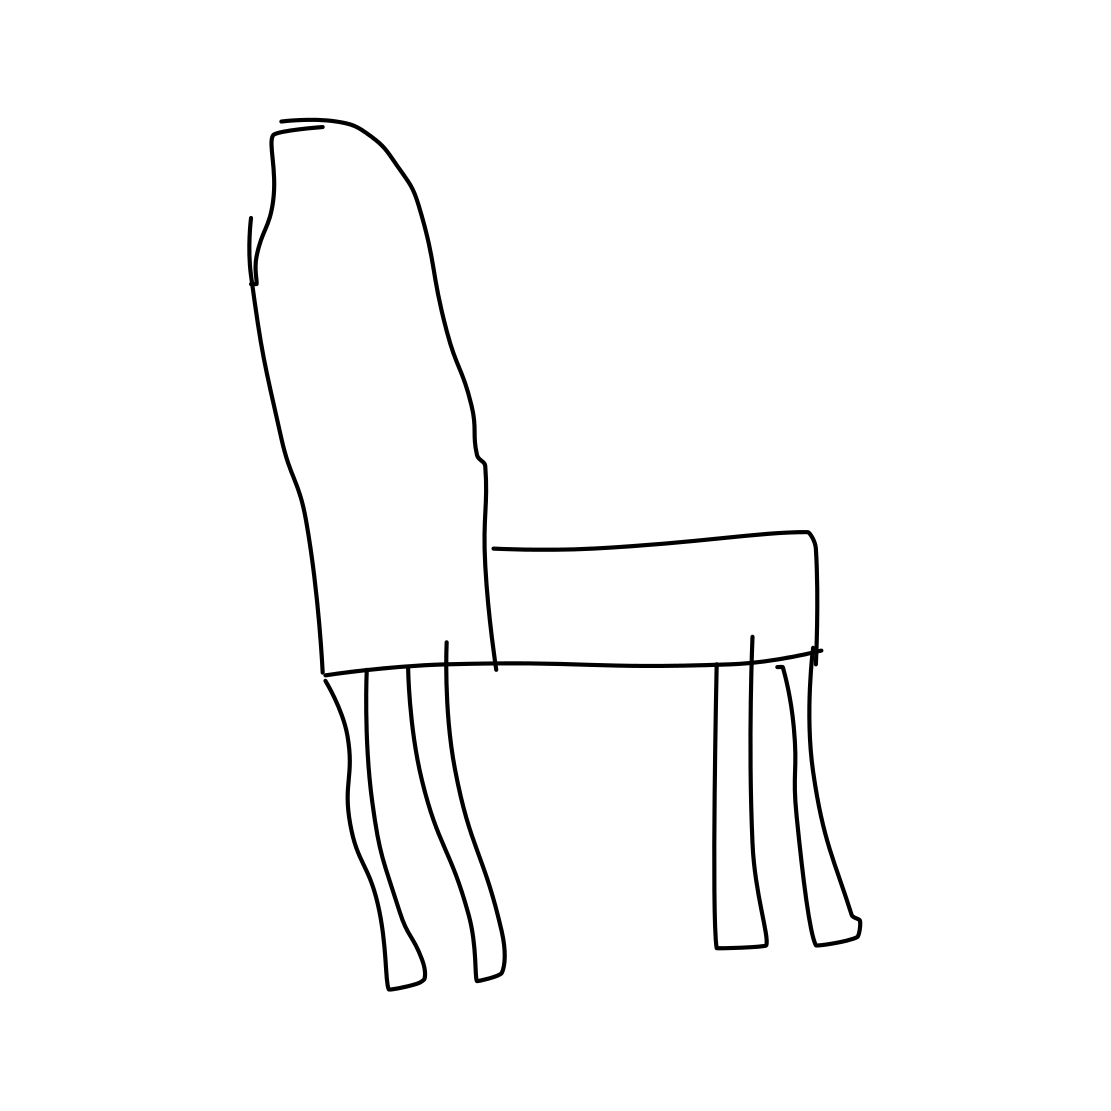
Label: chair